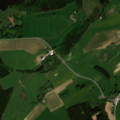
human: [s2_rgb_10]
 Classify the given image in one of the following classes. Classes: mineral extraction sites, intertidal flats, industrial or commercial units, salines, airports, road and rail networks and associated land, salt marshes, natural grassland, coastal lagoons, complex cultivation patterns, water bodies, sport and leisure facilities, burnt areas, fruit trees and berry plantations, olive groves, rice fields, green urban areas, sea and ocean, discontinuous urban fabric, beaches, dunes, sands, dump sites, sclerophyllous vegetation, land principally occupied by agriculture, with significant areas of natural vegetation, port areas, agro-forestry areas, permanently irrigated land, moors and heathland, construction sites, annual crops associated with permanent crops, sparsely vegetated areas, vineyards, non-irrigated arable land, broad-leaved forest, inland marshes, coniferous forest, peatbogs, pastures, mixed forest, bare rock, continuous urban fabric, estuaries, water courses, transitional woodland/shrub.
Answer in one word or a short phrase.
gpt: discontinuous urban fabric, pastures, land principally occupied by agriculture, with significant areas of natural vegetation, coniferous forest, mixed forest